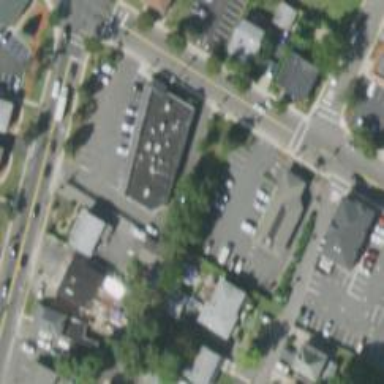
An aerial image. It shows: Convenience shop.